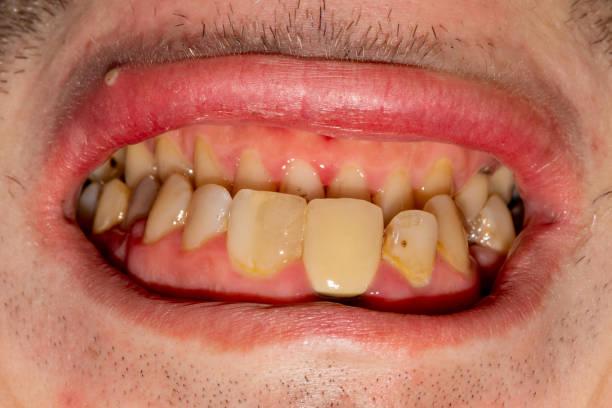
Condition: Gingivitis